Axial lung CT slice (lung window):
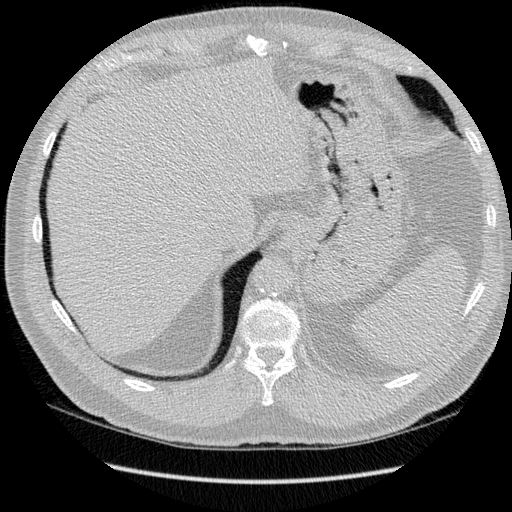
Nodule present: no